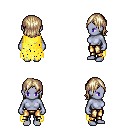
a pixel art fantasy rpg character, female body template, dark elf, purple skin, yellow tattered cape, gold greaves, white blonde long bangs hairstyle, four views (front, back, left, right), 2x2 character sprite sheet, small pixel art, hard edges, no anti-aliasing